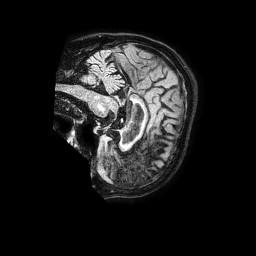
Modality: FLAIR
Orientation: sagittal
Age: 67
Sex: male
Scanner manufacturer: philips
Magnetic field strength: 1.5 T
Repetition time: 4.8 s
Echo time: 0.3 s